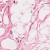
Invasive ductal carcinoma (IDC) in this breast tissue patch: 0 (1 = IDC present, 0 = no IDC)